Question: This view works well with IE9 and Chrome. However, not with IE8.
When the page is rendered, this is how it looks like:

My HTML (MVC3 View) is as shown below.
'''
<div id="machinedisplay" data-bind="with: selectedMachine" >
<h2><span data-bind="text: MachineDesciption" /></h2>
<!-- ko with: my.vm.machineData -->
<table>
<thead><tr>
<th>Point Name</th><th>Description</th><th>Points Data</th>
</tr></thead>
<tbody data-bind="foreach: Points">
<tr>
<td data-bind="text: PointName()"></td>
<td data-bind="text: PointDesciption()"></td>
<td>
<table style="width:100%;">
<thead><tr>
<th>Name</th><th>Description</th><th>Value</th><th></th>
</tr></thead>
<tbody data-bind="foreach: Params">
<tr>
<td data-bind="text: ParameterName"></td>
<td data-bind="text: ParameterDescription"></td>
<td data-bind="text: StringValue"></td>
</tr>
</tbody>
</table>
</td>
</tr>
</tbody>
</table>
<!-- /ko -->
</div>
'''
Any ideas on IE8 work around?
To illustrate this problem on a simpler model, check out this fiddle <URL>
I figured that I am running into problems because I am using the "with" or "if" bindings. I read somewhere that this causes problems with IE8.
I used IE9, and if you use your developer tools to switch from IE9 to IE8, this Fiddle doesn't work properly anymore. This fiddle is actually derived from one of knockout's samples (<URL>
I updated the fiddle... <URL>
It has something to do with short-hand closing of tags inside the nested containerless bindings
'''
<!-- ko if: Allowed-->
<h2>
<span data-bind="text: Dummy"/> <===== This will bomb in IE8
</h2>
'''
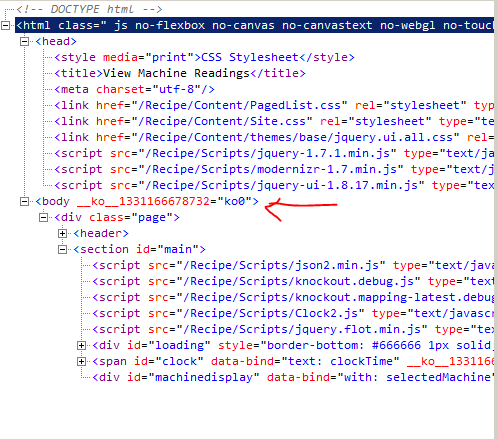
Answer: The jsFiddle had an extra comma at the end of the array, which IE8 was treating as a null object:
'''
var viewModel = new GiftModel([
{ name: "Tall Hat", price: "39.95"},
{ name: "Long Cloak", price: "120.00"},
{ name: "HK 416", price: "2420.00"}, <-- HERE !!!
]);
ko.applyBindings(viewModel);
'''
The fiddle works fine without the comma:
<URL>
Not sure if this solves your underlying problem but at least the fiddle is working now :-)